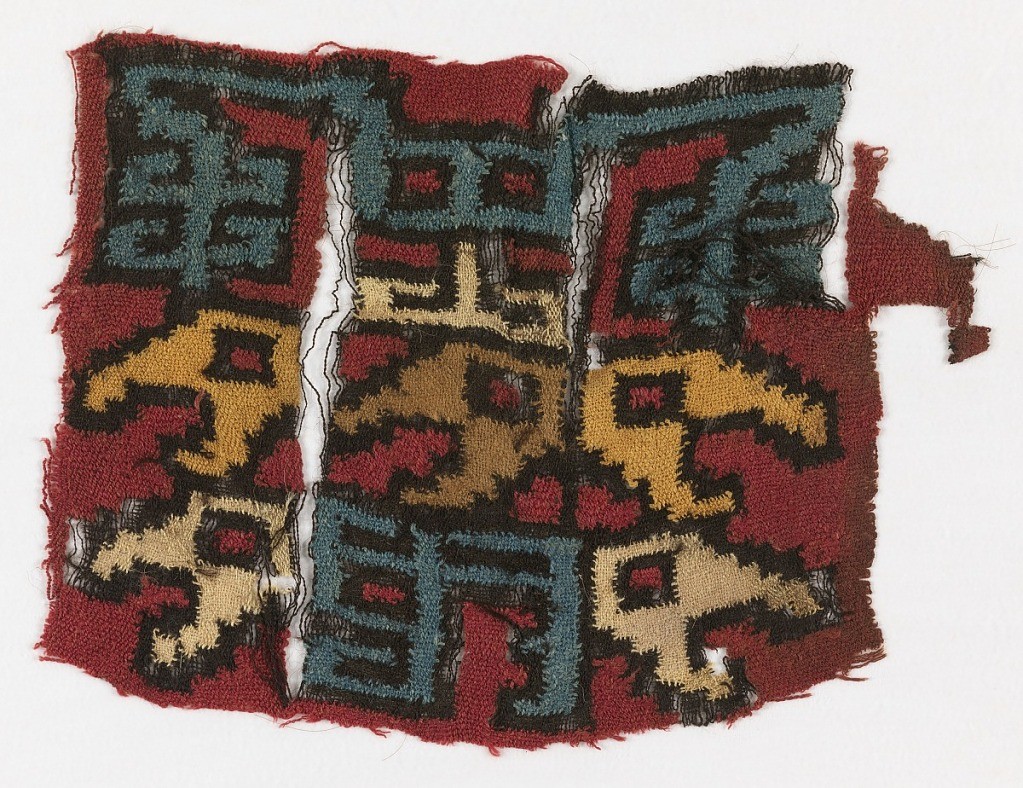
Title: Fragment
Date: ca. 600
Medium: wool Technique: discontinuous and interlocked warps and wefts
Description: Red ground with geometric design in blue, black, white, yellow and tan.